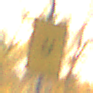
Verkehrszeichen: AnkuendigungOderFortsetzungUmleitungOhnePfeilsymbol
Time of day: SunriseSunset
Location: Roofed (Suburban)
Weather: Clear
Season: NotSpecified
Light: Natural